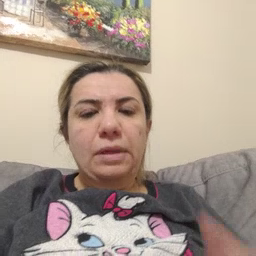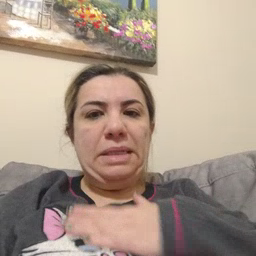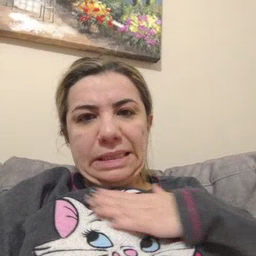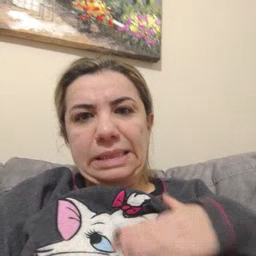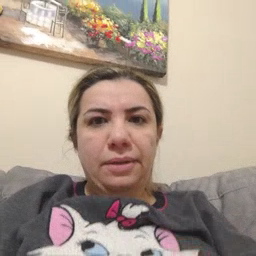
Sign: please